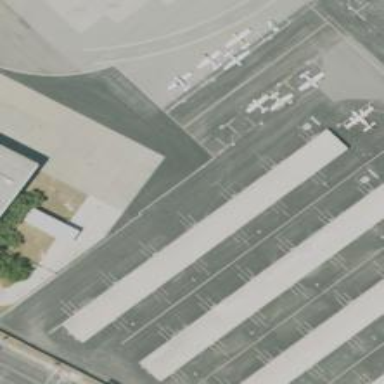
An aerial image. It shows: Hangar building at the airport.